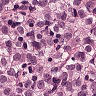
Metastatic tissue present: yes